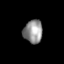
Tissue: prostate
Cell type: T cells
Senescence score: 0.3033
Nuclear area (px): 433
Mean DAPI intensity: 144.744